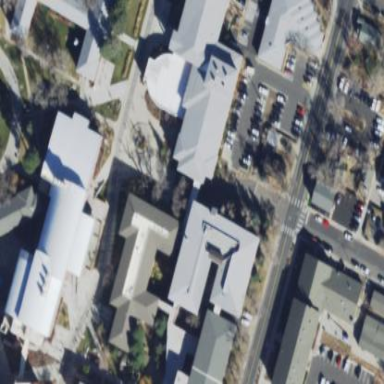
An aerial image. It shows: View of university building.